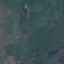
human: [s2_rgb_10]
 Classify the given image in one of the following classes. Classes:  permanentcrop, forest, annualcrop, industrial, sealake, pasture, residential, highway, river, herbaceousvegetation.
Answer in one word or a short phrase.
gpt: Pasture